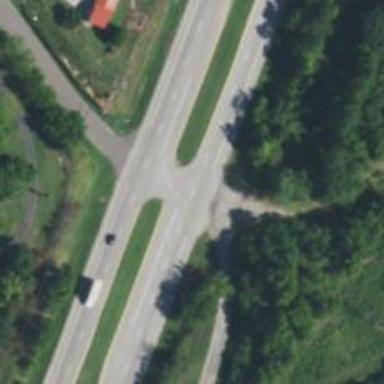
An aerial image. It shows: Trunk link highway.